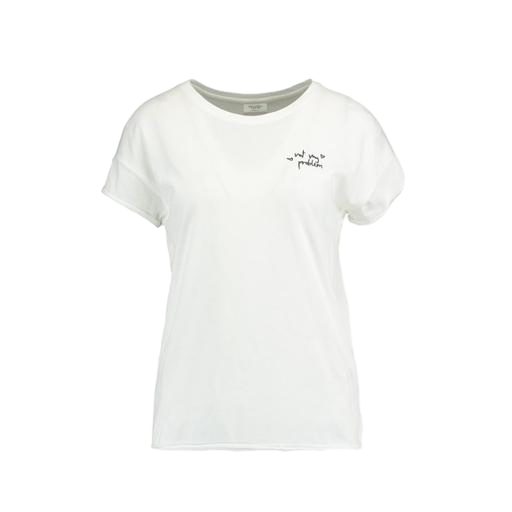
only white t-shirt, white le paradis boyfriend t-shirt, white petite t-shirt only macy, white background